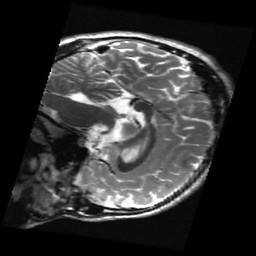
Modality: T2w
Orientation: sagittal
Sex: male
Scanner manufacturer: ge
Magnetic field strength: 3 T
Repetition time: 5 s
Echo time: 0.1022 s